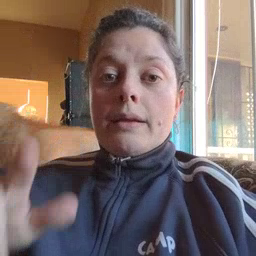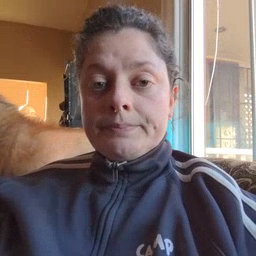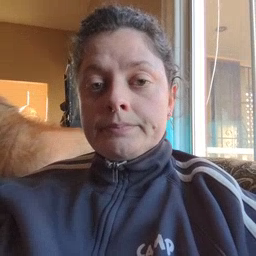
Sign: awake